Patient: sex M, age 37
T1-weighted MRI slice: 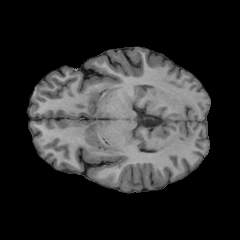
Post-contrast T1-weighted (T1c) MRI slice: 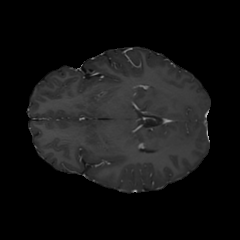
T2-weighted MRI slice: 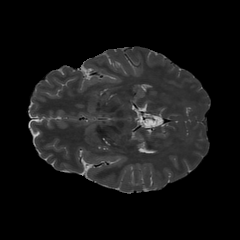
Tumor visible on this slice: no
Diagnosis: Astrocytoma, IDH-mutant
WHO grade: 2